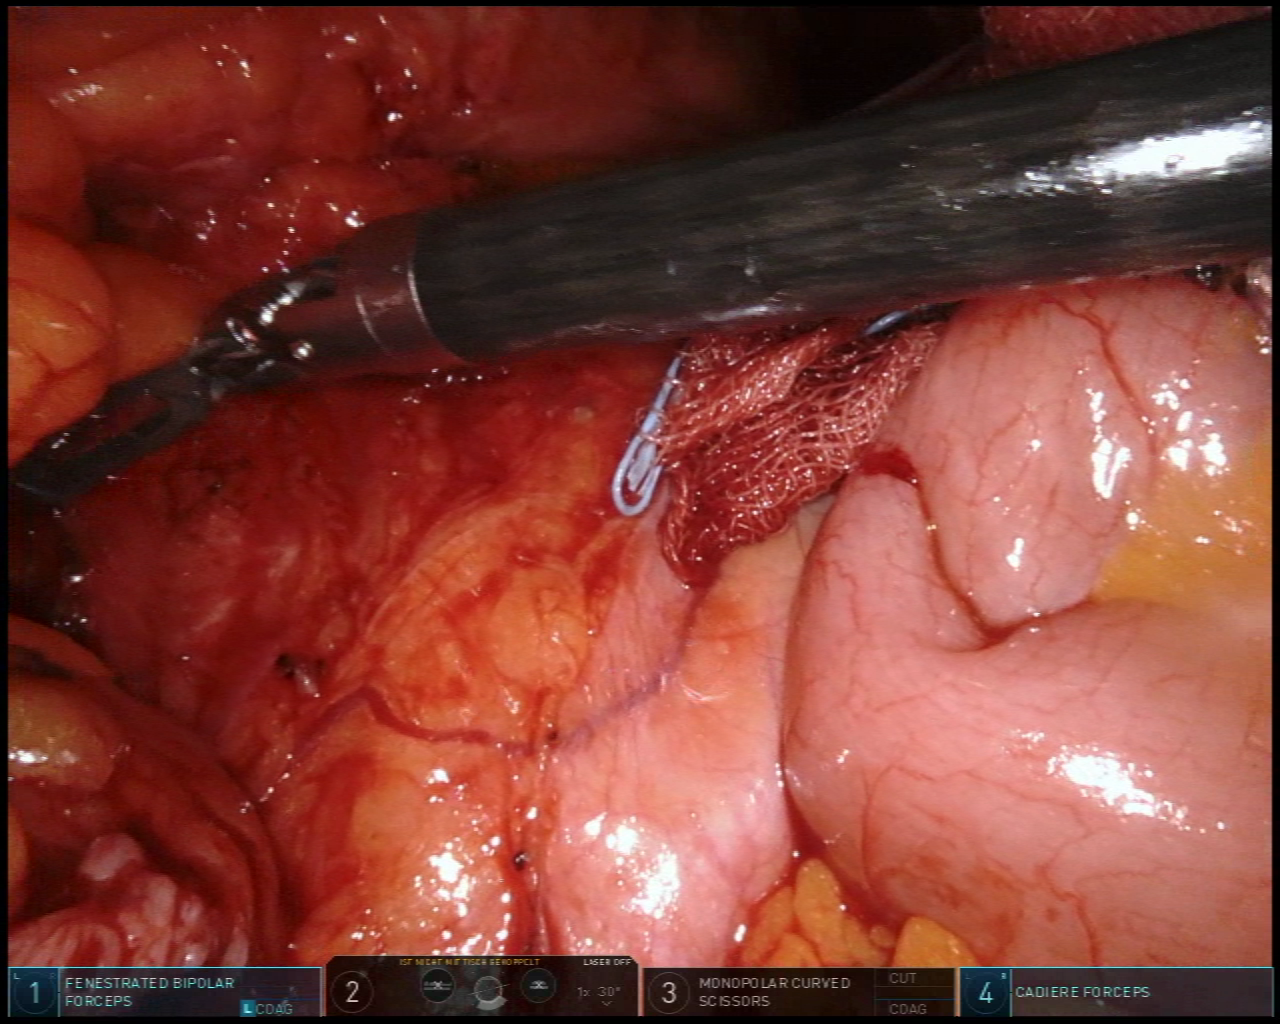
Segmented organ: small_intestine
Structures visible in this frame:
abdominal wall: no
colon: no
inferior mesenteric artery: no
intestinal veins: no
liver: no
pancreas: no
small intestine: yes
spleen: no
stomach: no
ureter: no
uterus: no
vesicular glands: no